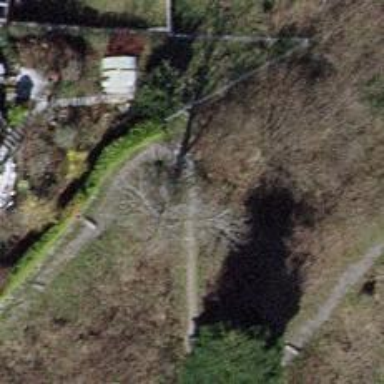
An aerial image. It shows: Path.